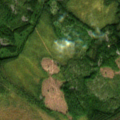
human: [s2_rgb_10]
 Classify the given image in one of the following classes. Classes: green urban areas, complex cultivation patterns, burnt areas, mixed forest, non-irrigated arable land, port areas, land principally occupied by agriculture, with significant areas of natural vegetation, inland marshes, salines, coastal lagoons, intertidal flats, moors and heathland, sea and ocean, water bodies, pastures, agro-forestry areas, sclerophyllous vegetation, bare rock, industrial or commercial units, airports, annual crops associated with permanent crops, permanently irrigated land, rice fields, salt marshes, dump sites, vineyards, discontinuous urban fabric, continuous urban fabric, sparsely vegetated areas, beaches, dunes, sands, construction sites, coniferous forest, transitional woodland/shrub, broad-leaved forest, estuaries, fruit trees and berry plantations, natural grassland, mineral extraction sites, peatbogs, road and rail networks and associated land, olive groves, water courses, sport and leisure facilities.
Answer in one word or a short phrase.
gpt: coniferous forest, transitional woodland/shrub, peatbogs